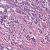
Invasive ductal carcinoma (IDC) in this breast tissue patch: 1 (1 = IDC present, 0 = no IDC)